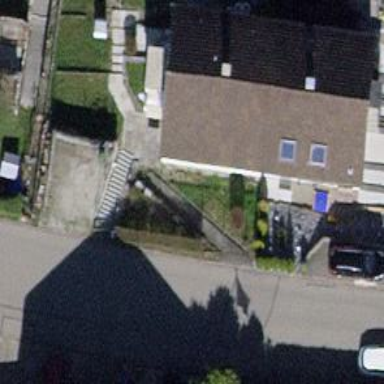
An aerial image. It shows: Building with tiled roof.